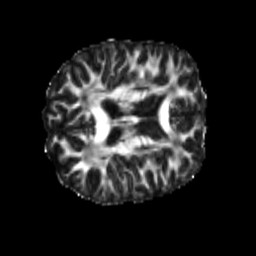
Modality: FA
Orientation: axial
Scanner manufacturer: siemens
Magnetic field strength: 3 T
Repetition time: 4 s
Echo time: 0.0594 s